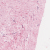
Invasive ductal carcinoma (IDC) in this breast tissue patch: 0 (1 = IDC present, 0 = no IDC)